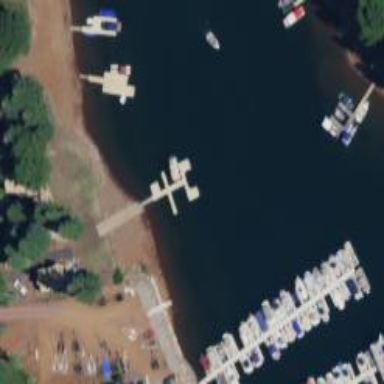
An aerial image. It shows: Man-made pier.